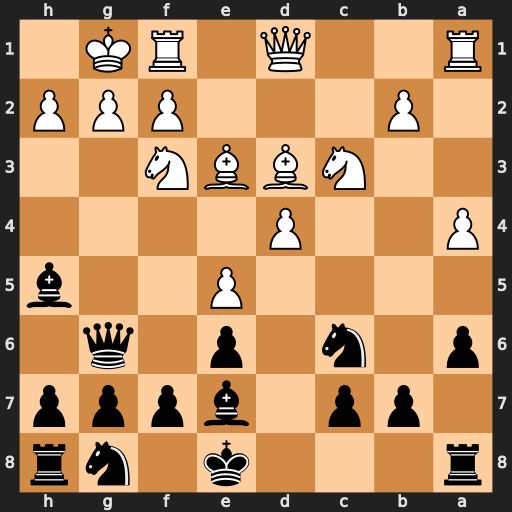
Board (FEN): r3k1nr/1pp1bppp/p1n1p1q1/4P2b/P2P4/2NBBN2/1P3PPP/R2Q1RK1
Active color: b
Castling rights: kq
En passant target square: -
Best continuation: Bxf3 Bxg6 Bxd1 Bxf7+ Kxf7